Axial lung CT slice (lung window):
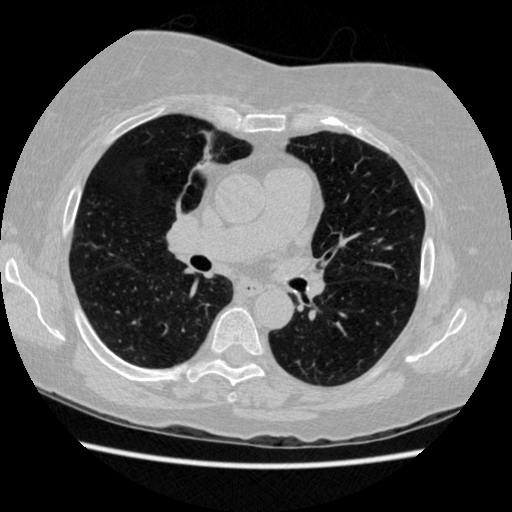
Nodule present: no